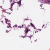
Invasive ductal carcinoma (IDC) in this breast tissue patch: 0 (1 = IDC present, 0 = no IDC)